Field crop: maize
Growth stage: 2
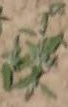
Species: atriplex